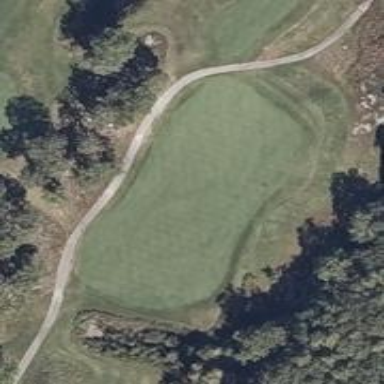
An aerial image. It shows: Golf hole.